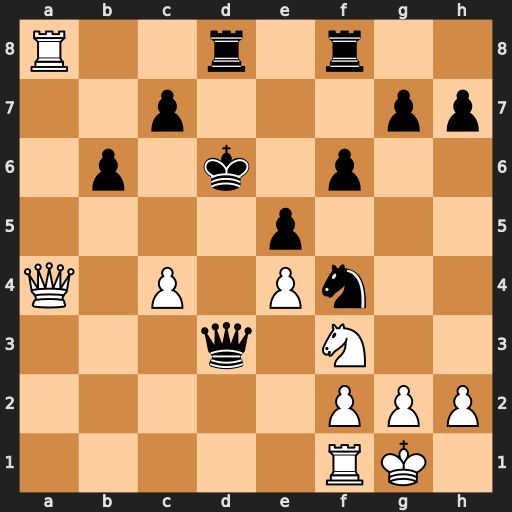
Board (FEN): R2r1r2/2p3pp/1p1k1p2/4p3/Q1P1Pn2/3q1N2/5PPP/5RK1
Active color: w
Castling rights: -
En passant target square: -
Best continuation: Rxd8+ Rxd8 Rd1 Qxd1+ Qxd1+